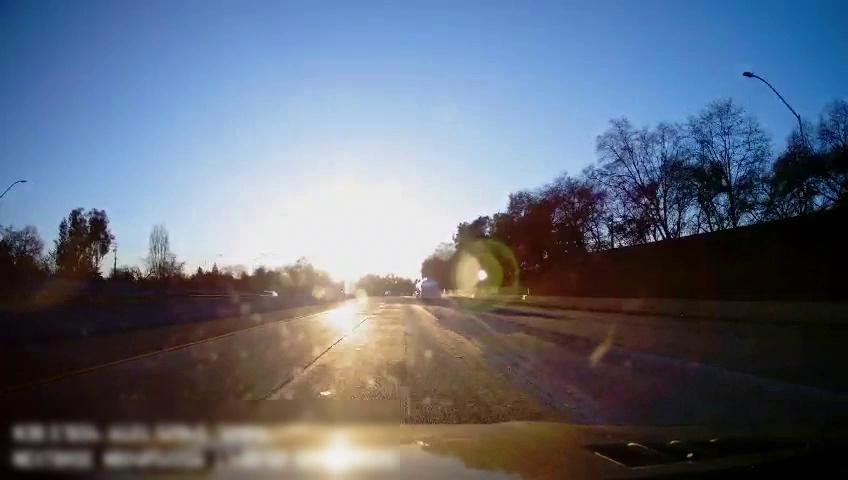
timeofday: Day
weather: Sunny
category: Drivable Space
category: Vehicles | Truck
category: Vehicles | Car
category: Lanes | Current Lane
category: Lanes | Current Lane
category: Lanes | Alternate Lane
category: Lanes | Alternate Lane
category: Lanes | Alternate Lane